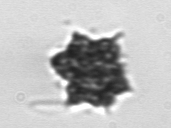
Label: Dictyocha